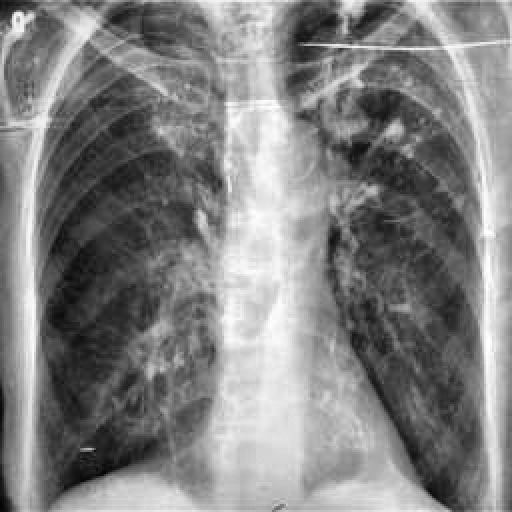
Finding: TUBERCULOSIS